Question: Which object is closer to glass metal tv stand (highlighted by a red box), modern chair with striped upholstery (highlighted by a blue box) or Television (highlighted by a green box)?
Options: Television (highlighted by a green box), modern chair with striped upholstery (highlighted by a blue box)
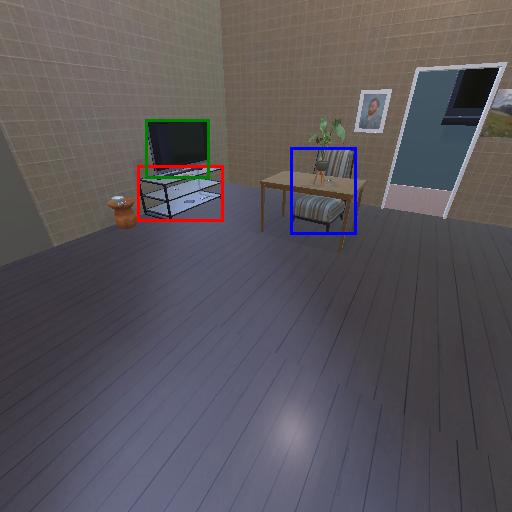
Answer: Television (highlighted by a green box)